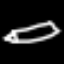
Label: pencil